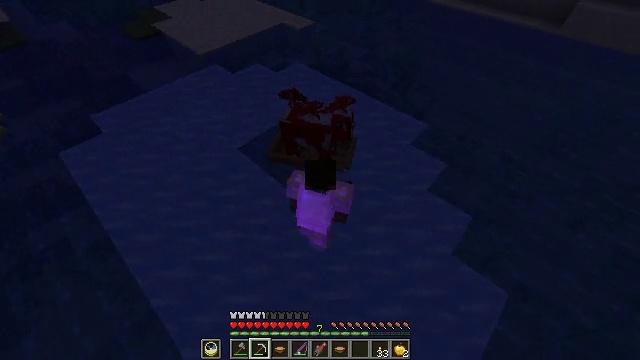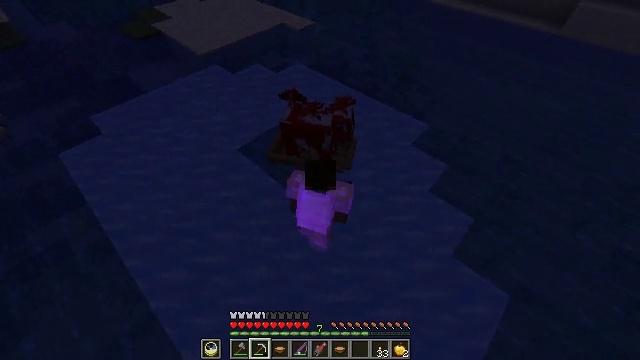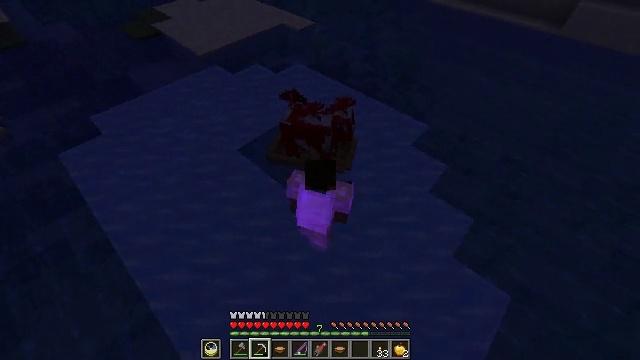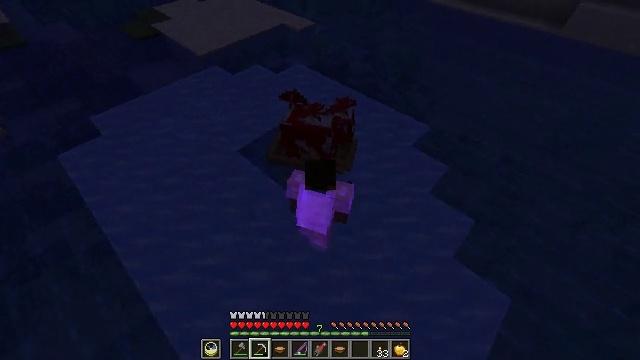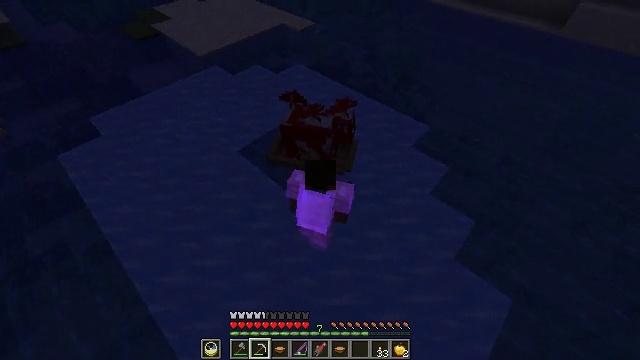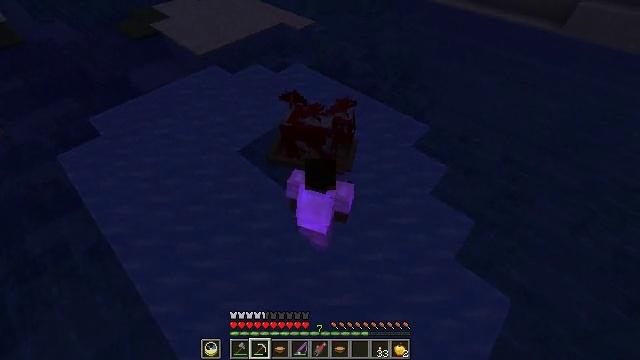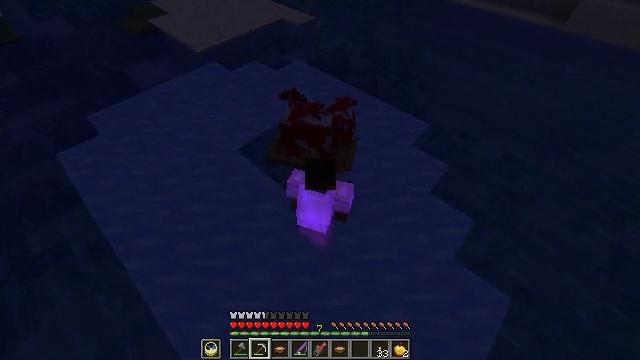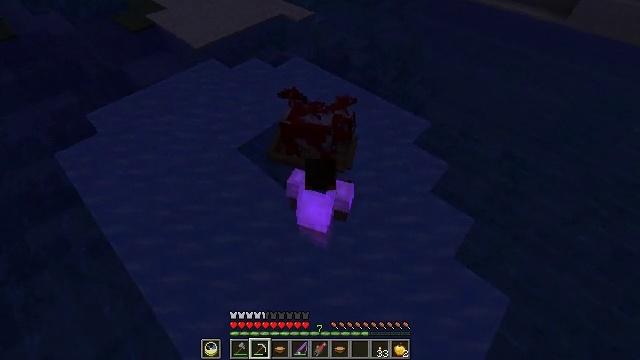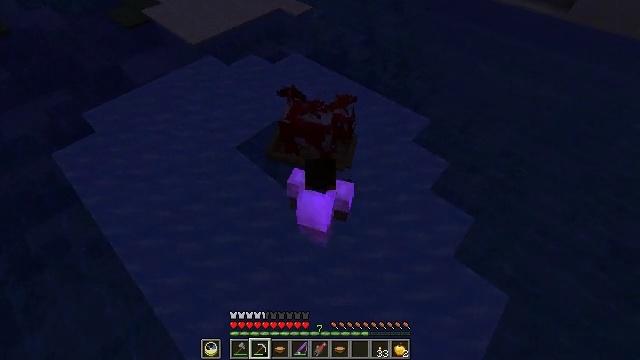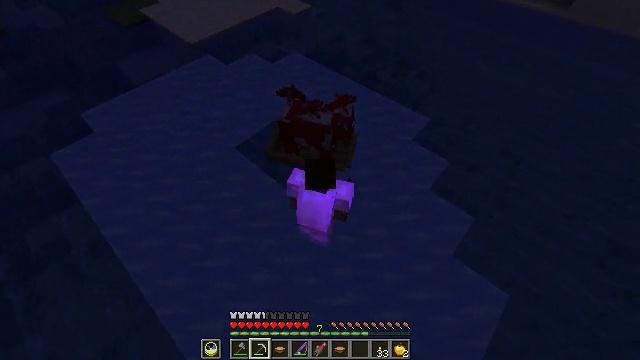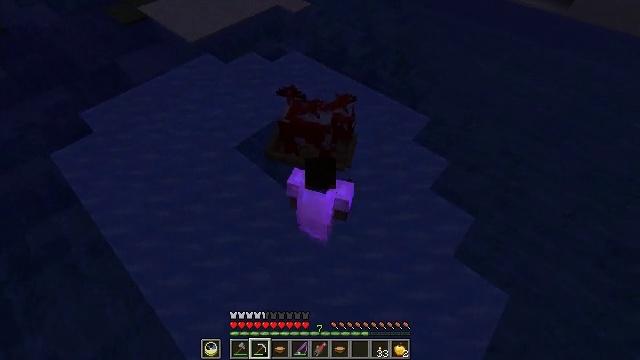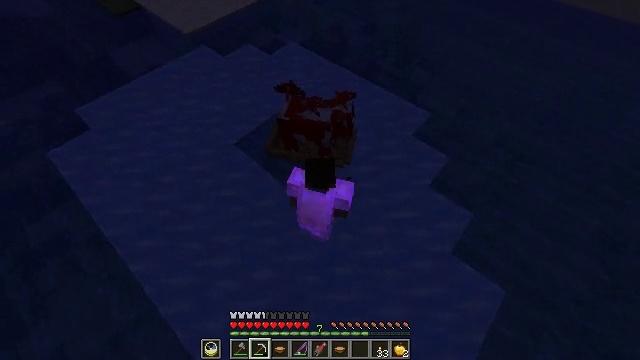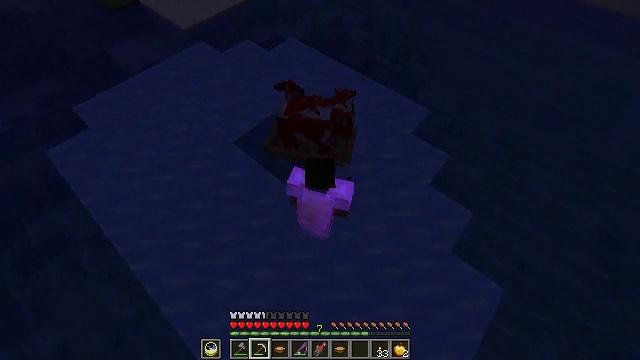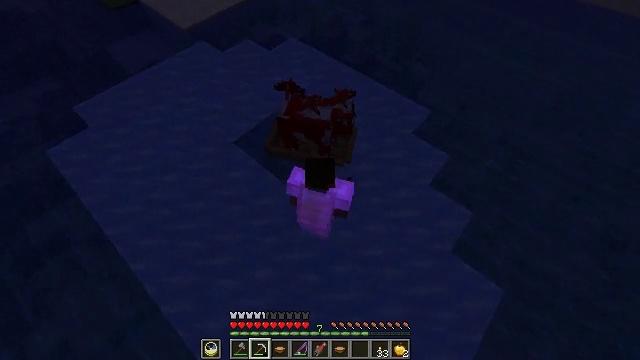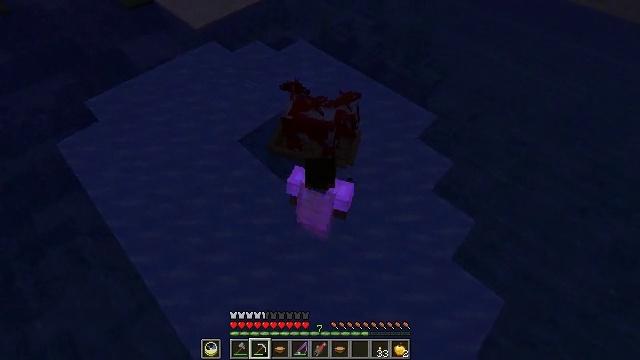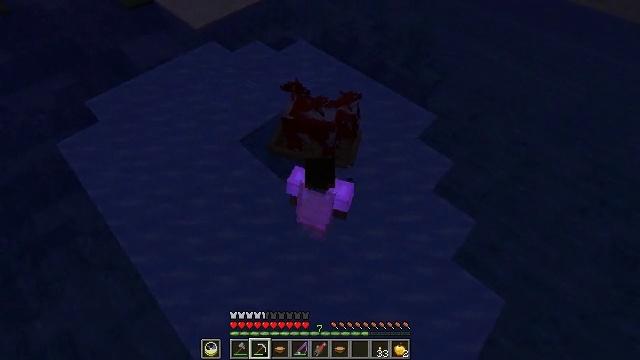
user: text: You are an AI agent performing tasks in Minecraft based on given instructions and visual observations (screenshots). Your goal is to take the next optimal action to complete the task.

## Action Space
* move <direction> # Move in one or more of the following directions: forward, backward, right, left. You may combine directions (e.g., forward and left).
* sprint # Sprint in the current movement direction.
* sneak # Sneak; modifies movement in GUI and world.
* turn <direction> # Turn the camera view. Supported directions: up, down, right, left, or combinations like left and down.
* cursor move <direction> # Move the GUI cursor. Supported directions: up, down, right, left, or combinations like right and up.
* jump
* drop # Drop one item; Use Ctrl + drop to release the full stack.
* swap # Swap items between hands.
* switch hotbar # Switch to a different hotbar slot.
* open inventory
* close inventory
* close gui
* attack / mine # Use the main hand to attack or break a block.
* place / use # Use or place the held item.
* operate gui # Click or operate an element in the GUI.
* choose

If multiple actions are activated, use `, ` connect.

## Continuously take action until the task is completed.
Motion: motion action
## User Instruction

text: Destroy the frosted ice to clear a path.
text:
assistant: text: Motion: sneak, use / place
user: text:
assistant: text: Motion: sneak, use / place
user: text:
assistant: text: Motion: sneak, use / place
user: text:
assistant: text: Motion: sneak
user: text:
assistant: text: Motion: sneak
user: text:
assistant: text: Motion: sneak
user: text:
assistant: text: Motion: sneak, turn down
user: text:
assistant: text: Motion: sneak, turn down
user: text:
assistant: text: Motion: sneak, use / place
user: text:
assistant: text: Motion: sneak, use / place
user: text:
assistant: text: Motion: sneak, turn down, use / place
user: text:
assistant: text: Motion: sneak, turn down
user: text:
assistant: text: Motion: sneak
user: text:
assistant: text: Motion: move left, sneak, turn left
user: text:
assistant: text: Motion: move left, sneak
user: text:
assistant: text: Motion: move left, sneak
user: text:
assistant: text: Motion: move left, sneak, turn left and up
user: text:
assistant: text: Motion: sneak, turn left and up
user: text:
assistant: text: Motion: sneak, turn left and up
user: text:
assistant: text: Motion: sneak
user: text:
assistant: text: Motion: sneak
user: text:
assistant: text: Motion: sneak
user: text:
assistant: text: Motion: sneak, turn up, use / place
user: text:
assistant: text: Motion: sneak, turn right and up, use / place
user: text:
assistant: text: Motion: sneak, use / place
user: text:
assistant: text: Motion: sneak, use / place
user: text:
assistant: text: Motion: sneak, use / place
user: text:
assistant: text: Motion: sneak
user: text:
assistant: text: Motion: sneak
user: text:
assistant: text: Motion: sneak